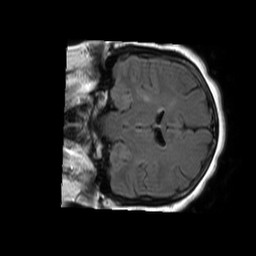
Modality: FLAIR
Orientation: coronal
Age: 39
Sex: female
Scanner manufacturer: philips
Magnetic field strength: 1.5 T
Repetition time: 6 s
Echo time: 0.12 s